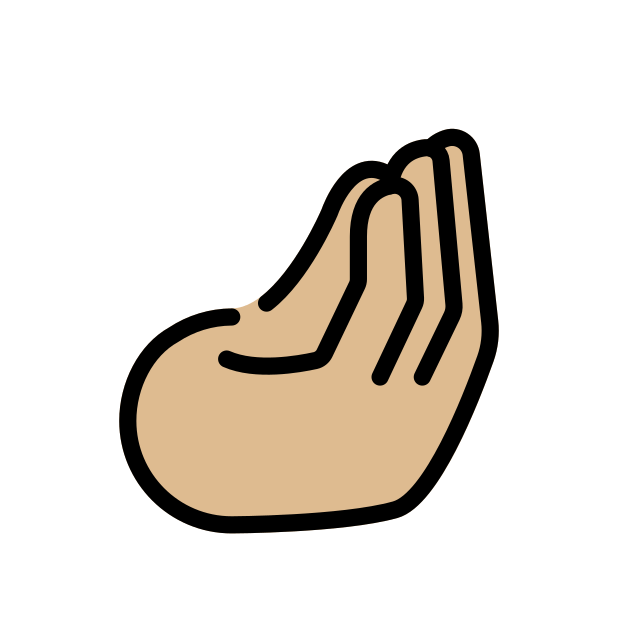
pinched fingers: medium-light skin tone